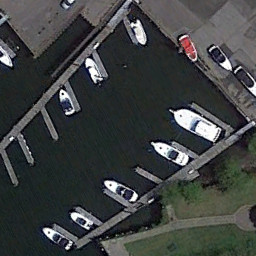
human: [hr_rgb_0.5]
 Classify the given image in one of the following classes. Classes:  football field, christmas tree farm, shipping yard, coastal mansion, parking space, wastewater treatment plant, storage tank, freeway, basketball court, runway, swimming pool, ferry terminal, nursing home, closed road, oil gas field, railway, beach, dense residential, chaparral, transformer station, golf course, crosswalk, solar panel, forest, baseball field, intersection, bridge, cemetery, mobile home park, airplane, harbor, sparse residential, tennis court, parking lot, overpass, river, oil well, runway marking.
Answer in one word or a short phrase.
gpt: ferry terminal